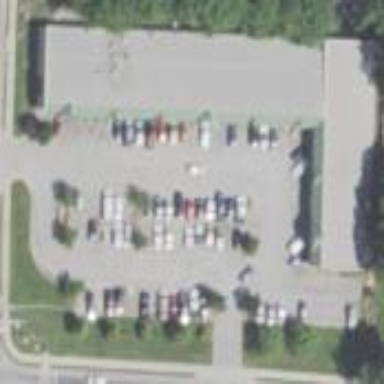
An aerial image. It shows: Retail area.